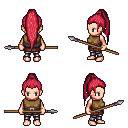
a pixel art fantasy rpg character, female body template, human, light skin, leather chest armor, metal pants, ruby red extra-long topknot hairstyle, bracelets, spear, four views (front, back, left, right), 2x2 character sprite sheet, small pixel art, hard edges, no anti-aliasing